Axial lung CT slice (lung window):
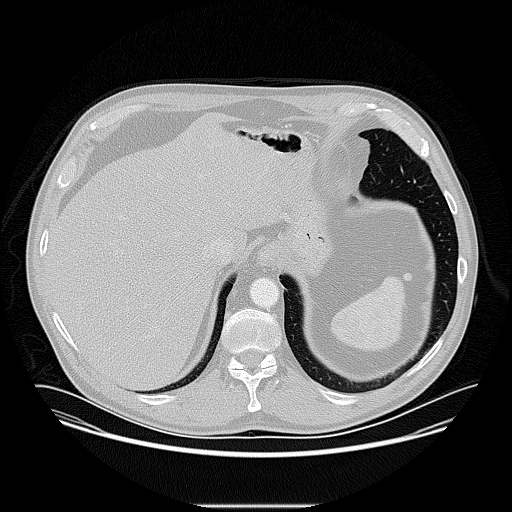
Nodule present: no